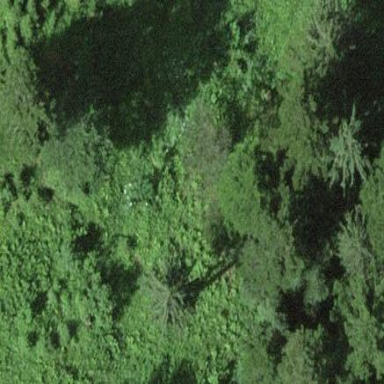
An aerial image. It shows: Mixed forest with various types of leaves.